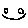
Label: smiley face